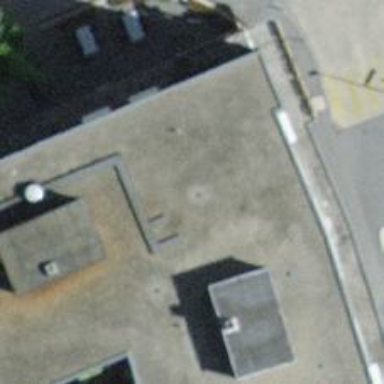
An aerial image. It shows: Restaurant.